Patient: sex F, age 49
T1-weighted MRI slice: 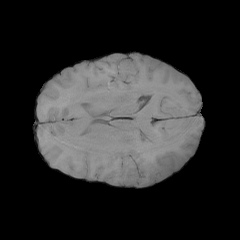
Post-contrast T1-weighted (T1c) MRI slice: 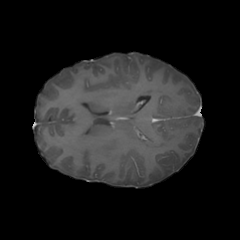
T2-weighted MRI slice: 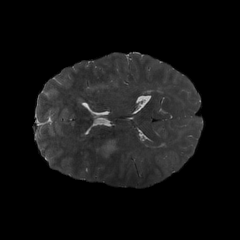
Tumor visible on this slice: yes
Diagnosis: Glioblastoma, IDH-wildtype
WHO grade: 4